Field crop: maize
Growth stage: 2
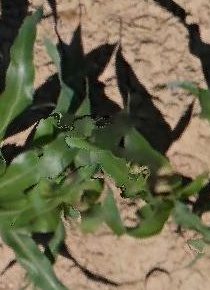
Species: maize